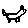
Label: cat